Aerial crown-view tile of a tropical tree (Barro Colorado Island, Panama), acquired 20241112:
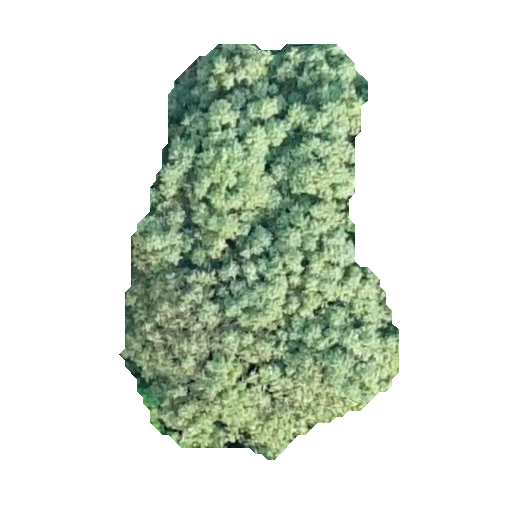
Species: Tachigali panamensis
GBIF accepted scientific name: Tachigali panamensis
Crown area: 132.037 m²